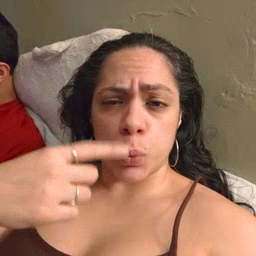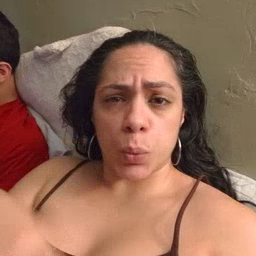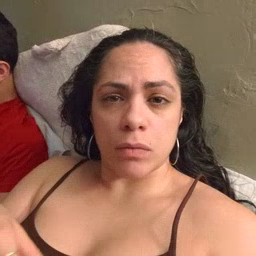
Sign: who